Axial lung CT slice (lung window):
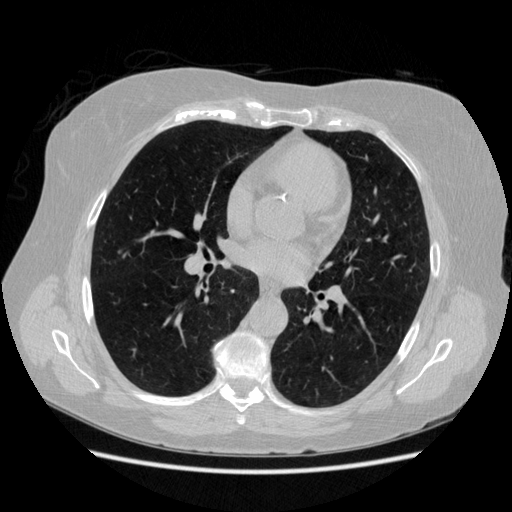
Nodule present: no